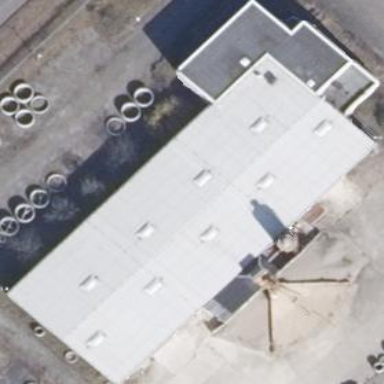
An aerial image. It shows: Commercial building.